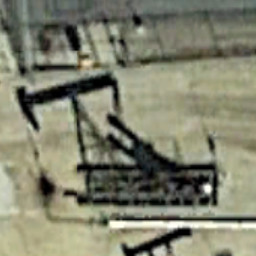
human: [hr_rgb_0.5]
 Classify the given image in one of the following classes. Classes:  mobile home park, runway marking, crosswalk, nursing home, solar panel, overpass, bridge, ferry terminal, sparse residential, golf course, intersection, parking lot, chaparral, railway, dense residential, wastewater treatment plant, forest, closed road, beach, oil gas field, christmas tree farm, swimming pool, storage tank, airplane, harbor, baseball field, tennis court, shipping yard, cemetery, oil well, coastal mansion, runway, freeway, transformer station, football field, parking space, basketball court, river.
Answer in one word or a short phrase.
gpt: oil well